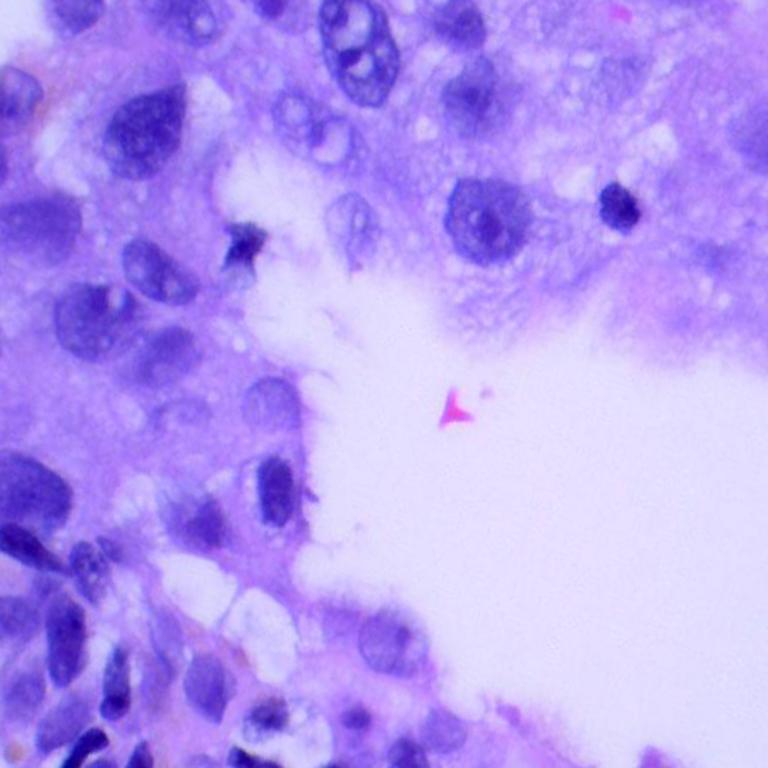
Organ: lung
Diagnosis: adenocarcinomas